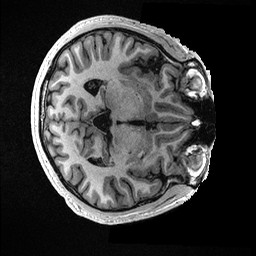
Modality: T1w
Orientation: axial
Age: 28
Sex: male
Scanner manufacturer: ge
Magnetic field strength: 3 T
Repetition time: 0.006952 s
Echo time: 0.00292 s